Interaction volume radius: 5 \u00c5
Interaction volume height: 25 \u00c5
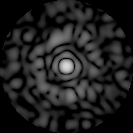
Disorder parameter: 0.819